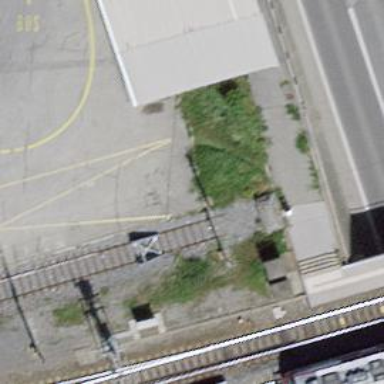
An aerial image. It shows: Railway buffer stop.